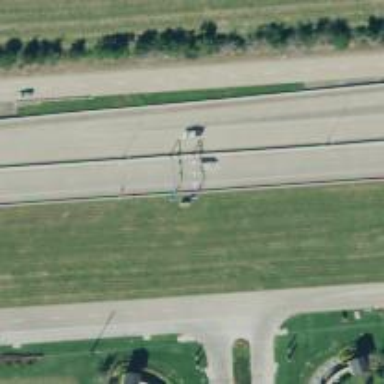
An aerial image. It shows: Toll gantry on the road.